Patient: sex M, age 61
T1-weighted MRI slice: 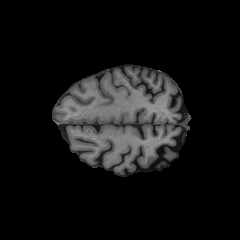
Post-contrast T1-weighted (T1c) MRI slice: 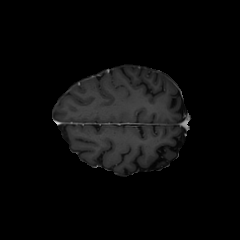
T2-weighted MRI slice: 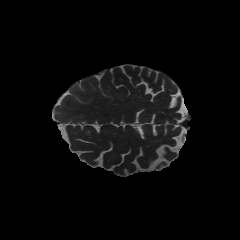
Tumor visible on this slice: no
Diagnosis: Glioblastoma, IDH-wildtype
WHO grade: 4